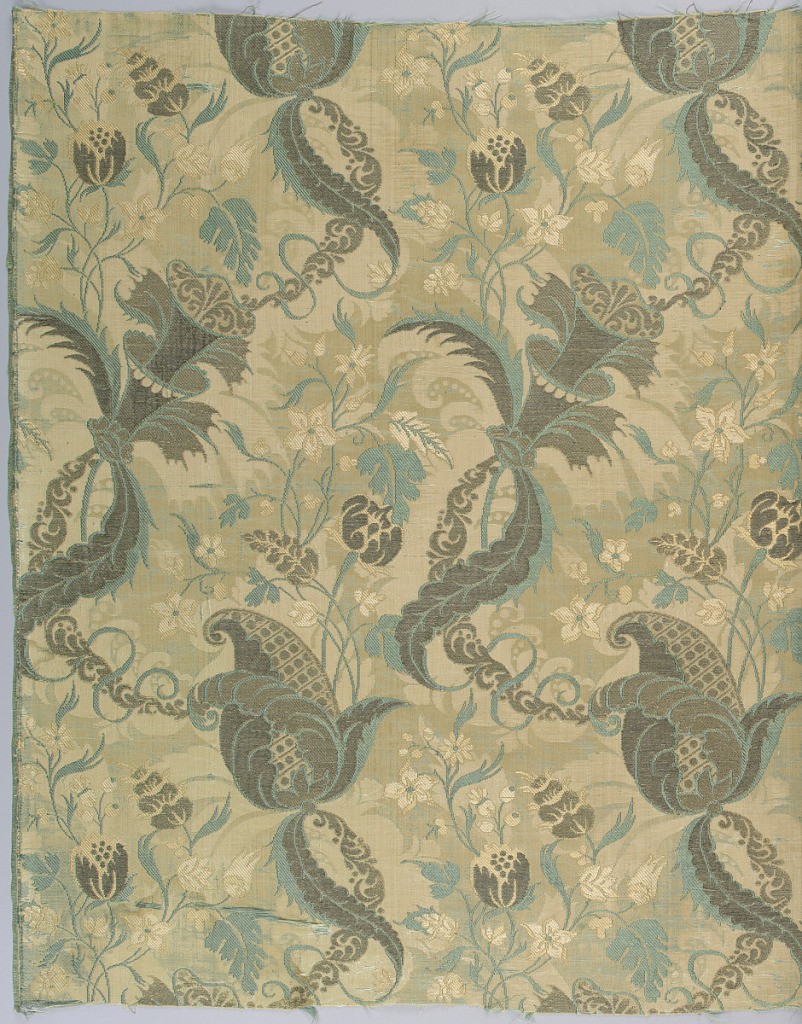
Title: Textile
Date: late 17th–early 18th century
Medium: silk Technique: damask weave with discontinuous supplementary weft patterning (brocaded)
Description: Ivory white silk brocaded with rose silk, now faded, green silk, and silver. Satin weave ground with complete background pattern of foliage and scrolls in transverse rib, supporting the main design of a symmetrical scrolling vine in silver and green. A large fruit form and horn-shaped element  with diagonal repeat in the 'bizarre' style. Small flower clusters fill interstices. Both selvages present.